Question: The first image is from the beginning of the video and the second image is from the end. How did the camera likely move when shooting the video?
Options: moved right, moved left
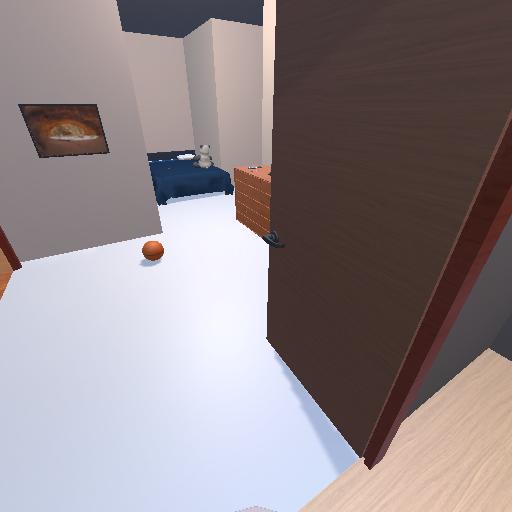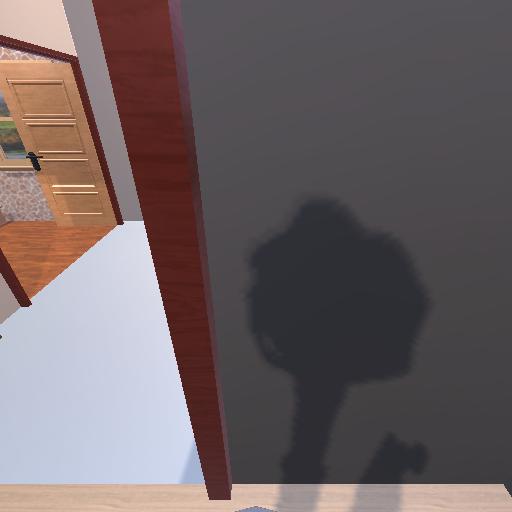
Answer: moved right